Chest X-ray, PA view. Patient: 46 years old, sex M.
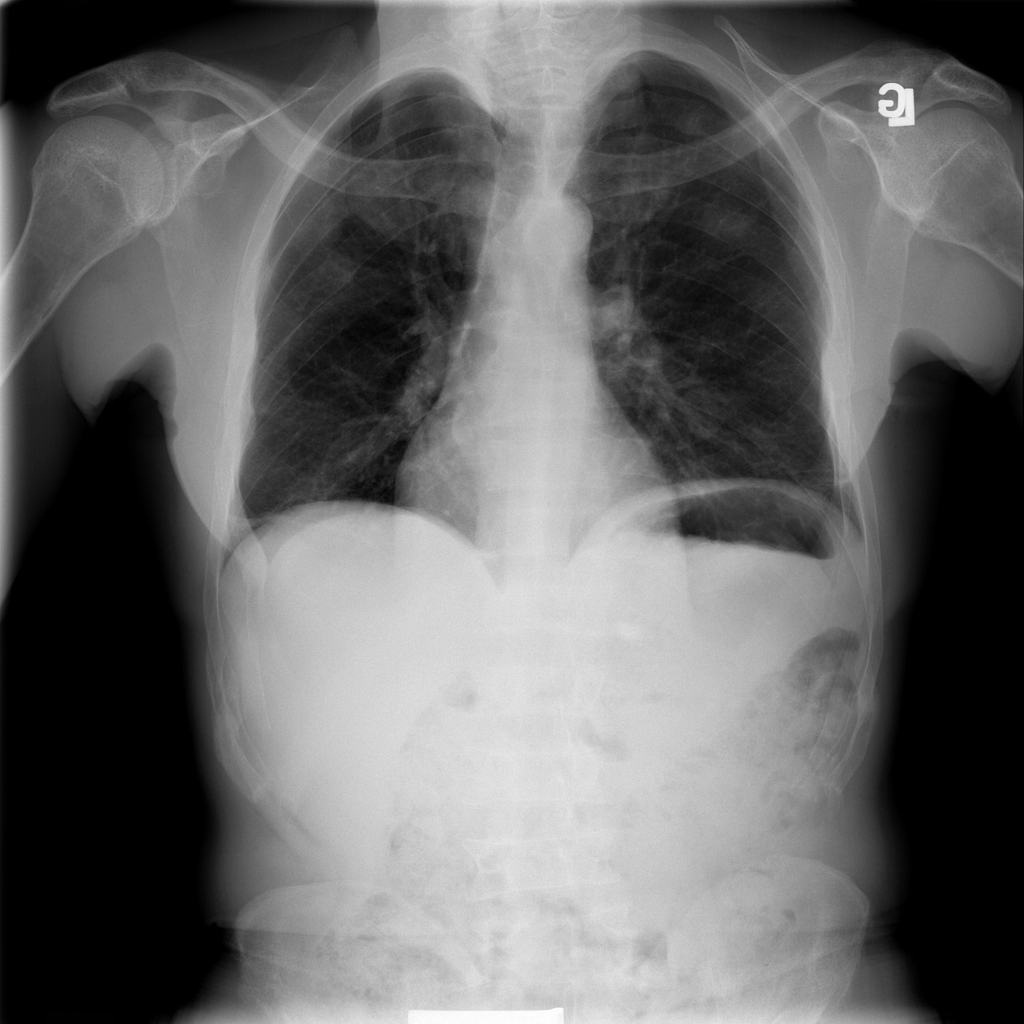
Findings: No Finding